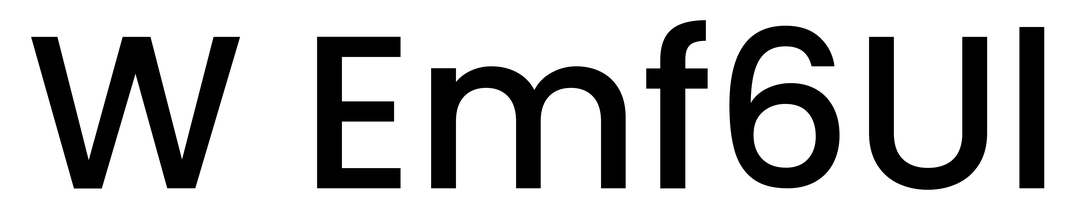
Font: Poppins-Medium